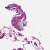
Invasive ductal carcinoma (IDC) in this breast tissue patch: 0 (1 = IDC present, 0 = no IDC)